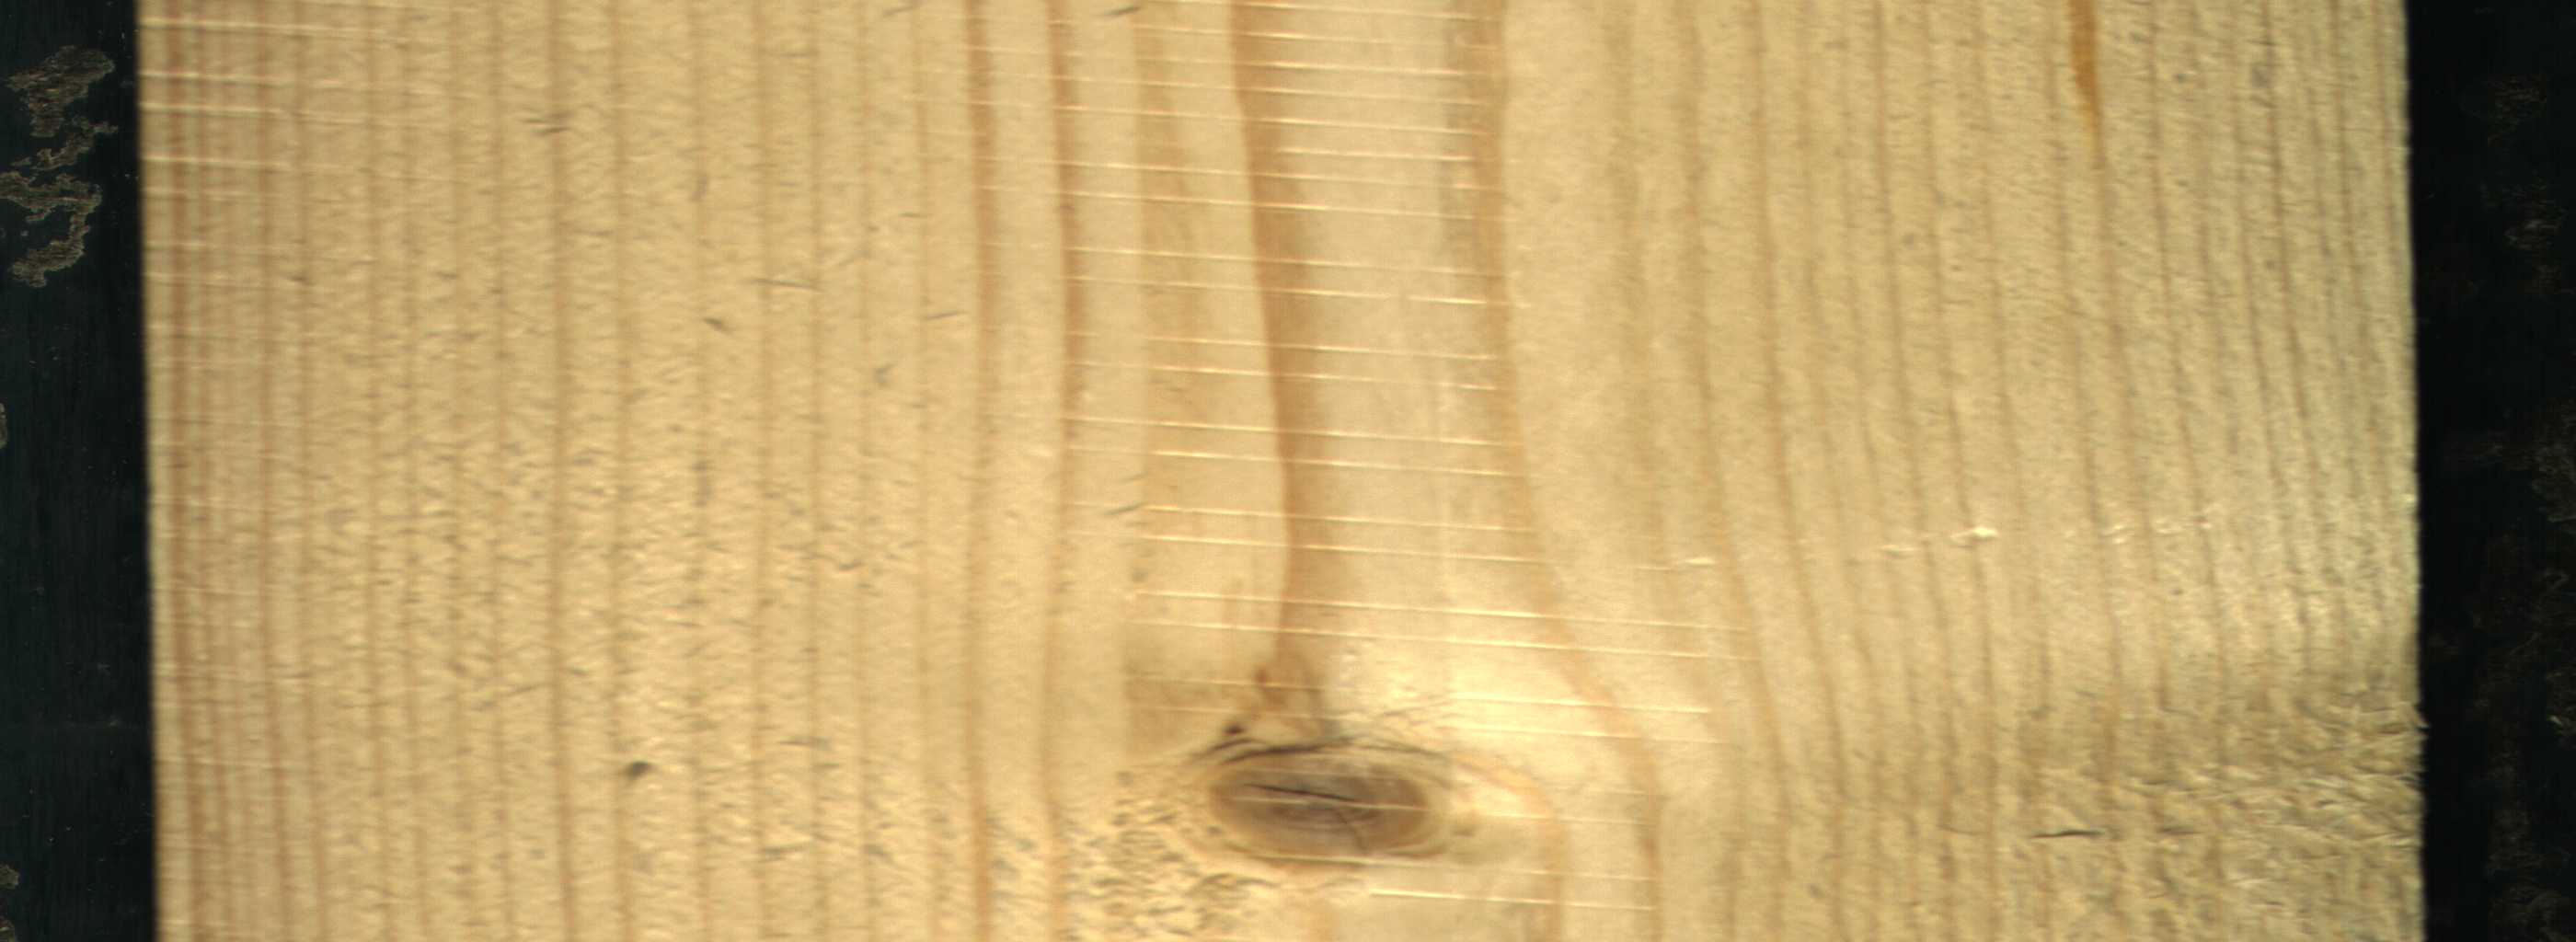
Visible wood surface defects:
Live_Knot